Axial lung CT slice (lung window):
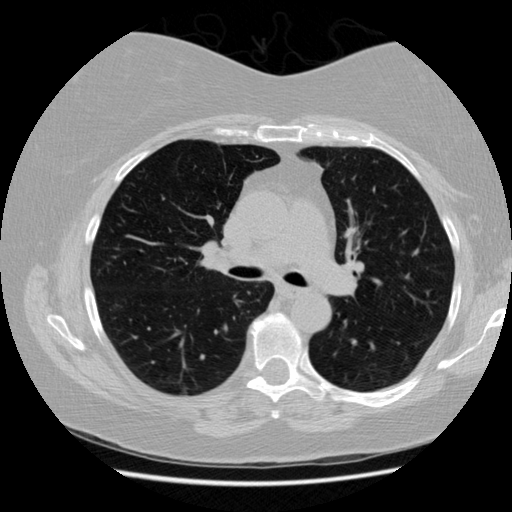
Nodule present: no